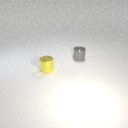
small yellow metal cylinder to the left of small gray metal cylinder